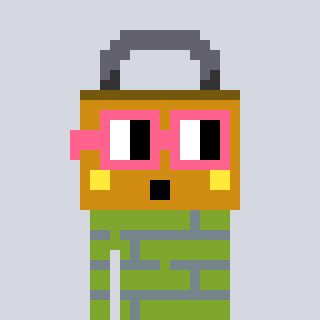
a pixel art character with square pink glasses, a lock-shaped head and a slimegreen-colored body on a cool background